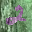
Label: 2